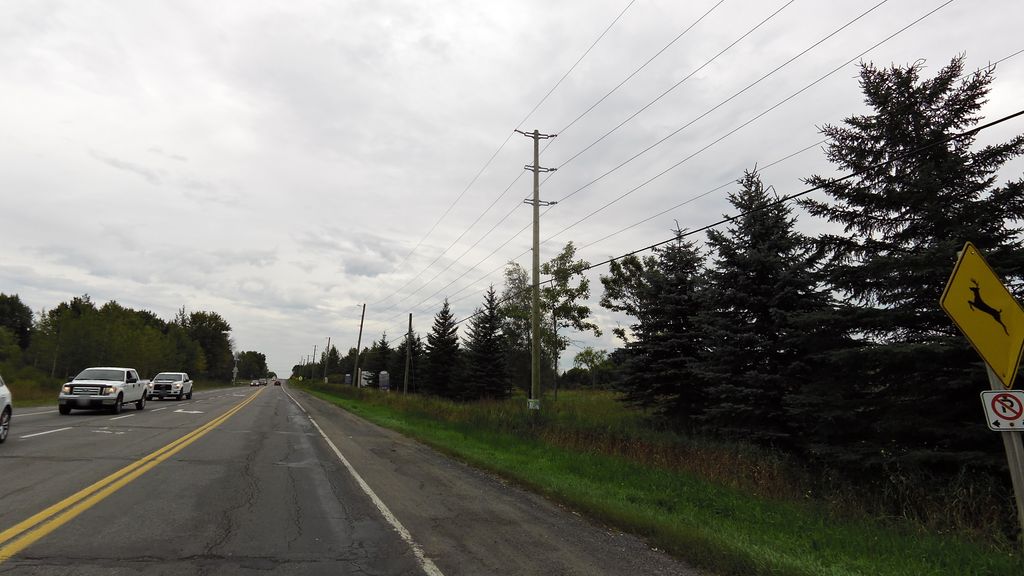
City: ottawa-gatineau